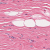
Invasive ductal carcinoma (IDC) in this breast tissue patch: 0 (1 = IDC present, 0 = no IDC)